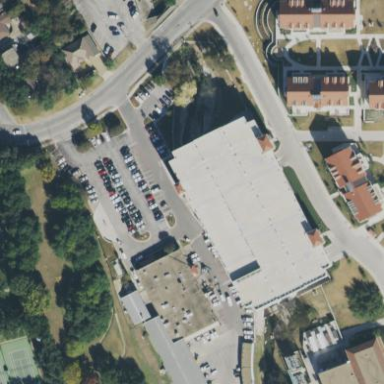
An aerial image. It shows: Multi-storey garage building used for parking.